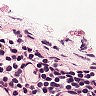
Metastatic tissue present: no